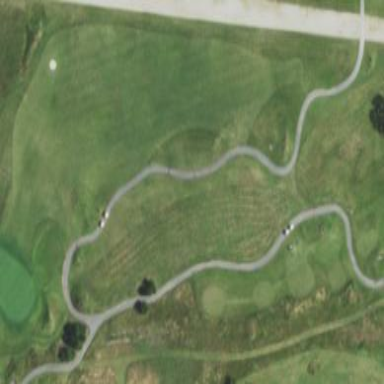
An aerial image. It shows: Grassy area designated as golf fairway.